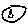
Label: smiley face